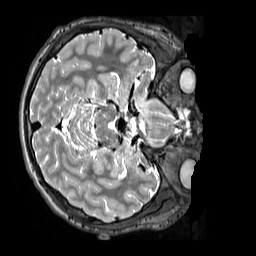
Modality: T2w
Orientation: axial
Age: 13
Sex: male
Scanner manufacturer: siemens
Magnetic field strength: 3 T
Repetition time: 3.2 s
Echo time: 0.408 s